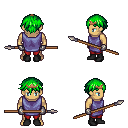
a pixel art fantasy rpg character, male body template, human, tanned skin, chain tabard jacket, red pants, green short bangs hairstyle, bronze tiara, metal gloves, black shoes, spear, four views (front, back, left, right), 2x2 character sprite sheet, small pixel art, hard edges, no anti-aliasing